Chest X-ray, AP view. Patient: 56 years old, sex M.
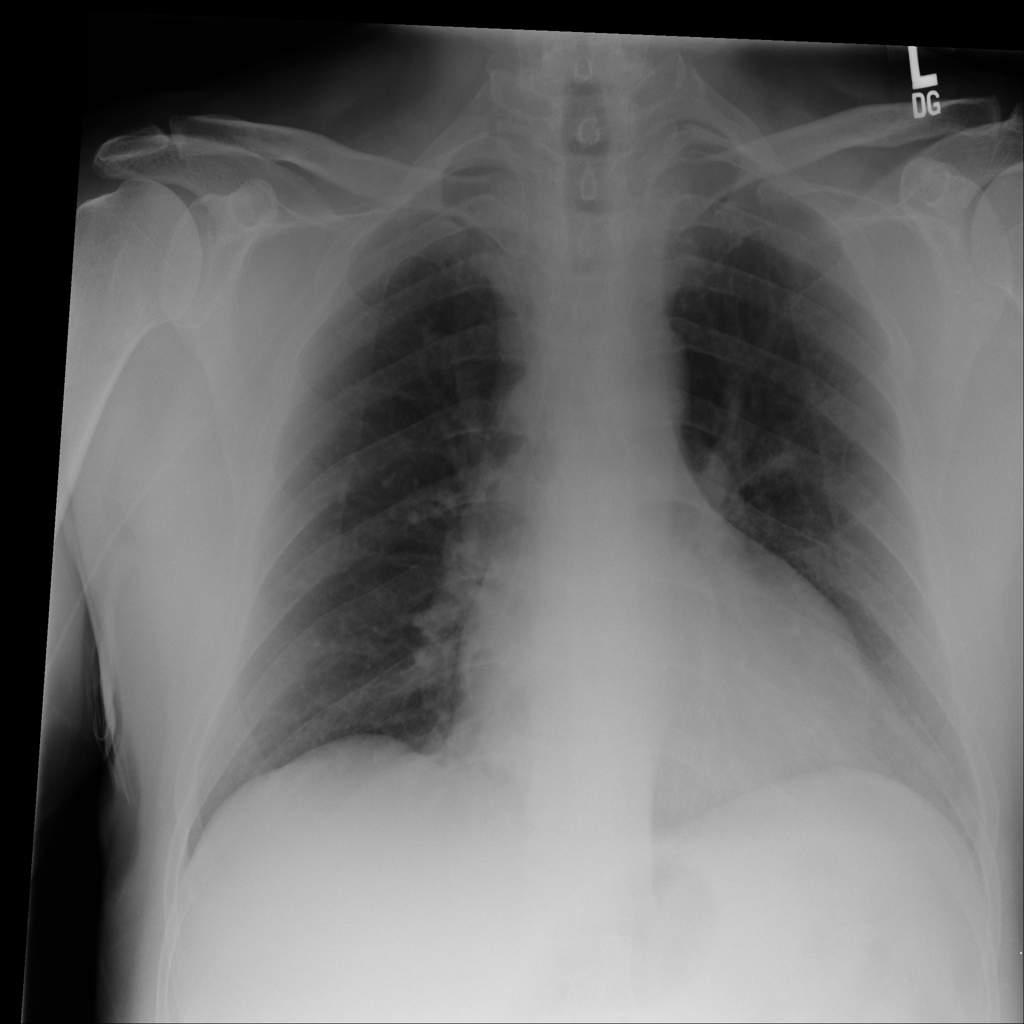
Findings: No Finding